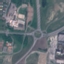
Land use / land cover class: Highway